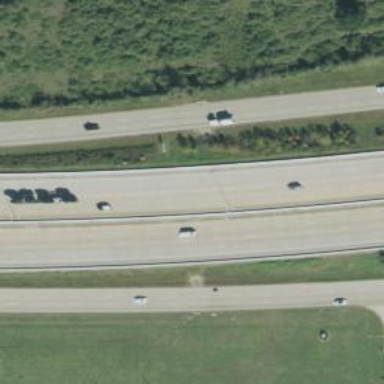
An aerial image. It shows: Motorway.